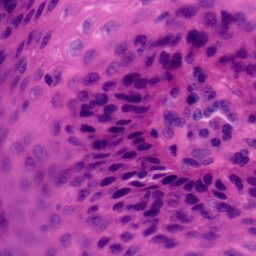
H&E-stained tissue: Tonsil